Question: What is the countdown number in words?
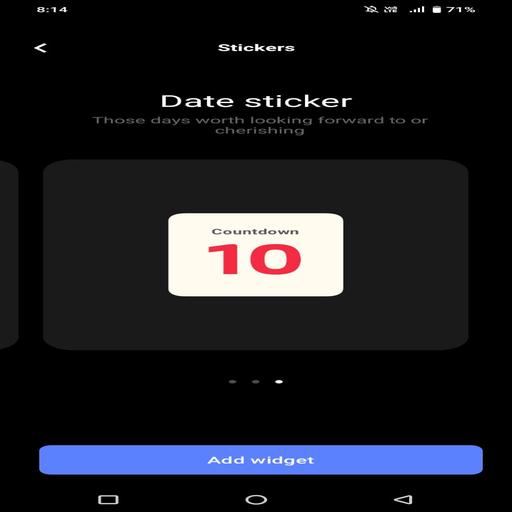
Answer: Ten